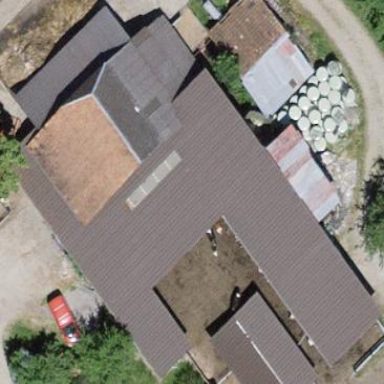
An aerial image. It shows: Rural barn.